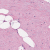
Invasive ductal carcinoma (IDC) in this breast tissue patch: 0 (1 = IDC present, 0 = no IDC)